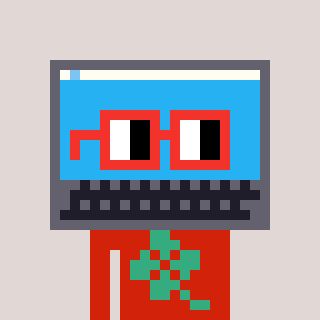
a pixel art character with square red glasses, a laptop-shaped head and a red-colored body on a warm background